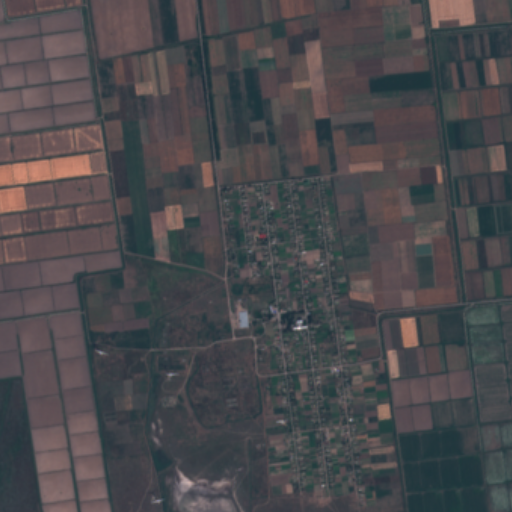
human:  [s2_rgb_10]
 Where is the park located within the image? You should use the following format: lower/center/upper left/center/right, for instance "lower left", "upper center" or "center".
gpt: The park is located in the lower left of the image.
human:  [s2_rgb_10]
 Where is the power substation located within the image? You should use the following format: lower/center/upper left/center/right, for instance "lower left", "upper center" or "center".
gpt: The power substation is located in the lower center of the image.
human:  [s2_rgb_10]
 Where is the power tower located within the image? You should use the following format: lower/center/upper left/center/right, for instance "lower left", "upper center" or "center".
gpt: The power tower is located in the lower center of the image.
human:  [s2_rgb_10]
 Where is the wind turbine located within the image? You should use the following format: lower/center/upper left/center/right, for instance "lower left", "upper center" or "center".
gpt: The wind turbine is located in the lower left of the image.
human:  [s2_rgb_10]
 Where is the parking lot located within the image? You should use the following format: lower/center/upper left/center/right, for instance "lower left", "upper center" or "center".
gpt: There is no parking lot in the image.